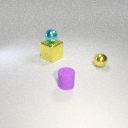
small cyan metal sphere above large yellow metal cube